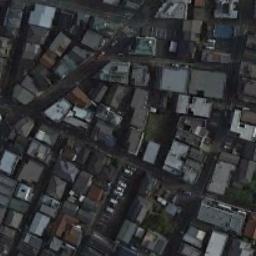
Label: residential